Interaction volume radius: 5 \u00c5
Interaction volume height: 20 \u00c5
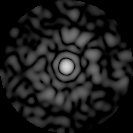
Disorder parameter: 0.8316